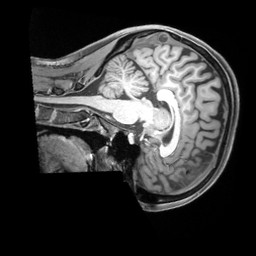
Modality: T1w
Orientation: sagittal
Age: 24
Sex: female
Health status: ill
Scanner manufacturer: siemens
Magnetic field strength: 3 T
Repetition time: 2.2 s
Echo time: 0.00218 s